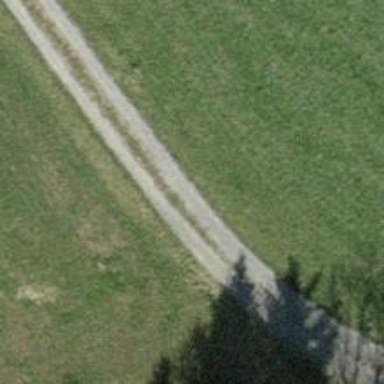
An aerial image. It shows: Pebblestone track with grade3 tracktype.